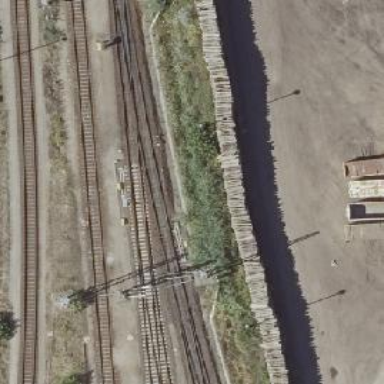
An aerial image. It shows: Railway switch.